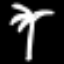
Label: palm tree